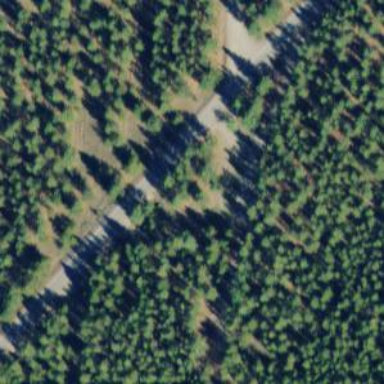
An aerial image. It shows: Abandoned road.